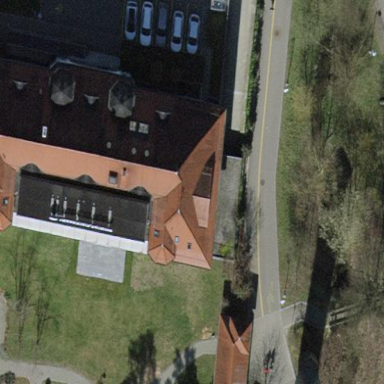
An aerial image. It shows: Clinic building providing healthcare services.